Question: I'm programming an isometric game in Java, but I stuck when I wanted to get the tile, where the mouse pointing.
Is there a way, to calculate it?
here is the code for rendering
'''
int posX = 10;
int posY = 0;
static int beginY = 500-72;
static int beginX = 800-36;
static int newLineY = 60;
static int newLineX = 200;
posY = ((0+1)*9)-9+beginY/2;
posX = ((beginX)/2)+18-(18*(0+1));
for (int y = 0; y <= world.length-1; y++) {
for (int x = 0; x <= world[y].length-1; x++) {
if (world[y][x] == 1) {
g.drawImage(grass, posX, posY, null);
posX += 18;
posY += 9;
} else if (world[y][x] == 2) {
g.drawImage(wall, posX, posY-38, null);
posX += 18;
posY += 9;
} else if (world[y][x] == 3) {
g.drawImage(stone, posX, posY, null);
posX += 18;
posY += 9;
} else if (world[y][x] == 4) {
g.drawImage(water, posX, posY, null);
posX += 18;
posY += 9;
} else {
posX += 18;
posY += 9;
}
if ((y-pPosX) * (y-pPosX) + (x-pPosY) * (x-pPosY) <= 3*3 && world[y][x] != 0 && world[y][x] != 2 && world[y][x] != 4) {
g.drawImage(hollow, posX-18, posY-9, null);
}
if (y == selectedX && x == selectedY) {
g.drawImage(selected, posX-18, posY-9, null);
}
if (world2[y][x] == 9) {
g.drawImage(character, posX-18, posY-53, null);
}
}
posY = ((y+1)*9)+beginY/2;
posX = ((beginX)/2)-(18*(y+1));
}
'''
This is the result. 'beginX' and 'beginY' start at the top corner of the diamond:

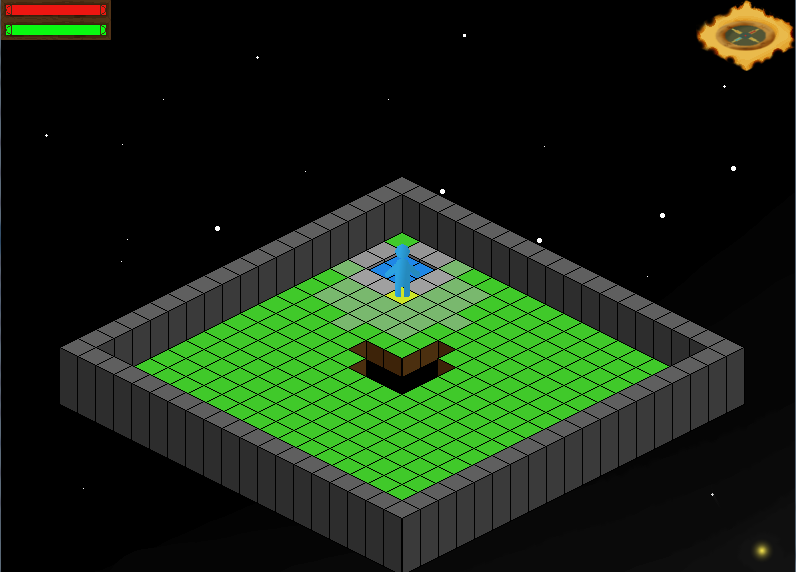
Answer: First register a MouseListener to your panel (the panel where you want to draw your tiles).
Now, according to your rendering code you actually "" where each tile starts. So all you have to do is calculate which tile was clicked.
'''
JPanel gamePanel = new JPanel();
gamePanel.addMouseListener(new MouseAdapter() {
@Override
public void mouseClicked(MouseEvent event) {
int x=event.getX();
int y=event.getY();
System.out.println("clicked at ("+x+","+y+")"); //these co-ords are relative to the your gamePanel
}
});
'''
I changed to code above, it wasn't correct. But I am sure you'll figure it out. So above code shows you how to add a 'MouseListener' to your panel/frame. And if it works, you should be able to see in the console where you click.
Now you only have to calculate which tile was clicked:
'''
(x,y) --> + - - -
' / ' / '/ \ /
\ /
\/ + <-- (x+36, y+18)
'''
your mouse pointer needs to be somewhere between the two points '(x,y)' and '(x+36, y+18)'.
Of course there is the additional problem that someone could click somewhere between (x,y) and (y+36, y+18) but still not click on the tile (maybe someone clicks on the tile top left of it) and there you may need to decide which tile you want to be selected.
Another way would be to divide your panel into a panel of squares. But without drawing them of course. Imagine that each tile could have a square in the middle:
'''
/ /____ / | | \ |____| /
\ /
\/
'''
something like that. so you only need to calculate if someone clicked inside the square.